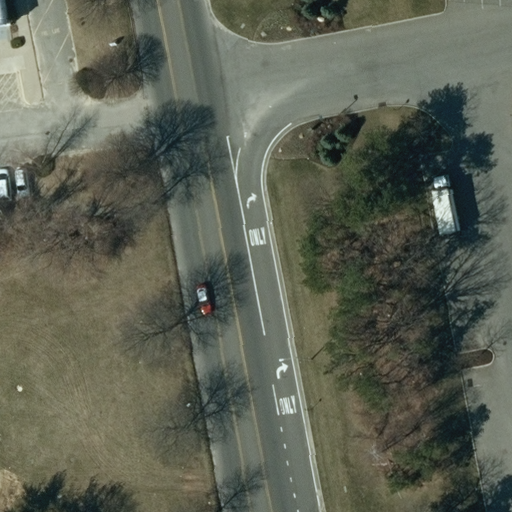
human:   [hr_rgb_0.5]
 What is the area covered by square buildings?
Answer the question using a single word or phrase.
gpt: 0m2

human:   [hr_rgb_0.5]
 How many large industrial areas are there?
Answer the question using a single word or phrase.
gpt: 1

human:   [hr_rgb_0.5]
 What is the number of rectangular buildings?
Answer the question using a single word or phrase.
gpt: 1

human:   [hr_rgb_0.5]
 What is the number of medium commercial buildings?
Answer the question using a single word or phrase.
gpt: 1

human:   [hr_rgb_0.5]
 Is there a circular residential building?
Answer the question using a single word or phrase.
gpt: no

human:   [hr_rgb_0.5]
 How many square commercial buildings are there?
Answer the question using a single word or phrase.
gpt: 0

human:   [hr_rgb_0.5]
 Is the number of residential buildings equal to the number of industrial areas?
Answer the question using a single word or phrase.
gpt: no

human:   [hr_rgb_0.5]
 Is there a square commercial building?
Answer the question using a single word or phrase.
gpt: no

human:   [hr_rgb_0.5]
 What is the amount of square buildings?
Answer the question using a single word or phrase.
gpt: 0

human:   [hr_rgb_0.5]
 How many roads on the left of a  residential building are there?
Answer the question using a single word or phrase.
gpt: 0

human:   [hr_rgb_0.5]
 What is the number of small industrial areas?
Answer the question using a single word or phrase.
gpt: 0

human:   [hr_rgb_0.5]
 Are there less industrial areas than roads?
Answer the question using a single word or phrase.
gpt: yes

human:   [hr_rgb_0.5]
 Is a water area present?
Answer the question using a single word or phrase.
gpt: no

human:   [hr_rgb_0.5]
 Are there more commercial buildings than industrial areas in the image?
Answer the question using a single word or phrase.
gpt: no

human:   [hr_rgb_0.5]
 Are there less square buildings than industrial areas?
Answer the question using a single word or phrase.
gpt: yes

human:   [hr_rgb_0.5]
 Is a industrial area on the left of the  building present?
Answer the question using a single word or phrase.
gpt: yes

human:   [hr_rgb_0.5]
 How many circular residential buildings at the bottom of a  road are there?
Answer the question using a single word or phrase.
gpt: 0

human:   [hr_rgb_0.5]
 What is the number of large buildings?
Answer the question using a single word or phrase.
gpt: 0

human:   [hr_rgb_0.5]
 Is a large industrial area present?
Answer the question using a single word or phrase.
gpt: yes

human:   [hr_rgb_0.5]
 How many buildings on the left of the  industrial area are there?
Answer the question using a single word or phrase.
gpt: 0

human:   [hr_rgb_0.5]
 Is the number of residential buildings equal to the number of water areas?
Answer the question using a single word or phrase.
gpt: yes

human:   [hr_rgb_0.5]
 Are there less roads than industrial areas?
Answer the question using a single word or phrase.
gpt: no

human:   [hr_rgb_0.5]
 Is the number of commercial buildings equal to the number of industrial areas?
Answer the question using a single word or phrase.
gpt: yes

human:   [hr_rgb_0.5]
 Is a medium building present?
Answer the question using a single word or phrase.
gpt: yes

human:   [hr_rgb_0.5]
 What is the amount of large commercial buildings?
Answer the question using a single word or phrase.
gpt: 0

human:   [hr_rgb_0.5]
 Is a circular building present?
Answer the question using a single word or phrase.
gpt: no

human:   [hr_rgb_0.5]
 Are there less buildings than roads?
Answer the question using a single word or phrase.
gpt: yes

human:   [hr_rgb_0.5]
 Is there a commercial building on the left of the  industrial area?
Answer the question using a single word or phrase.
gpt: no

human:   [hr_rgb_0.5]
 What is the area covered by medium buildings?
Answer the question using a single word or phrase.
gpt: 446m2

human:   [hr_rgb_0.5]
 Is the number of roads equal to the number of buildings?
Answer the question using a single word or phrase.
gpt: no

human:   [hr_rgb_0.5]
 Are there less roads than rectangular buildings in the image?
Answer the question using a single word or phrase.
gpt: no

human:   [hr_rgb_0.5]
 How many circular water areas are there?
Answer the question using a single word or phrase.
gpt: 0

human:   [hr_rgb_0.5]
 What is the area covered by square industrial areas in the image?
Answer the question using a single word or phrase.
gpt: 0m2

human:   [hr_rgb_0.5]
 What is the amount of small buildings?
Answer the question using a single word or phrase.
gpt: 0

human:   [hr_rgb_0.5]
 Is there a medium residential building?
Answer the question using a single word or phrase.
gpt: no

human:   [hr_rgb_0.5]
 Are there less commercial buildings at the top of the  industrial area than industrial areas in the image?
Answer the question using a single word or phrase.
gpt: yes